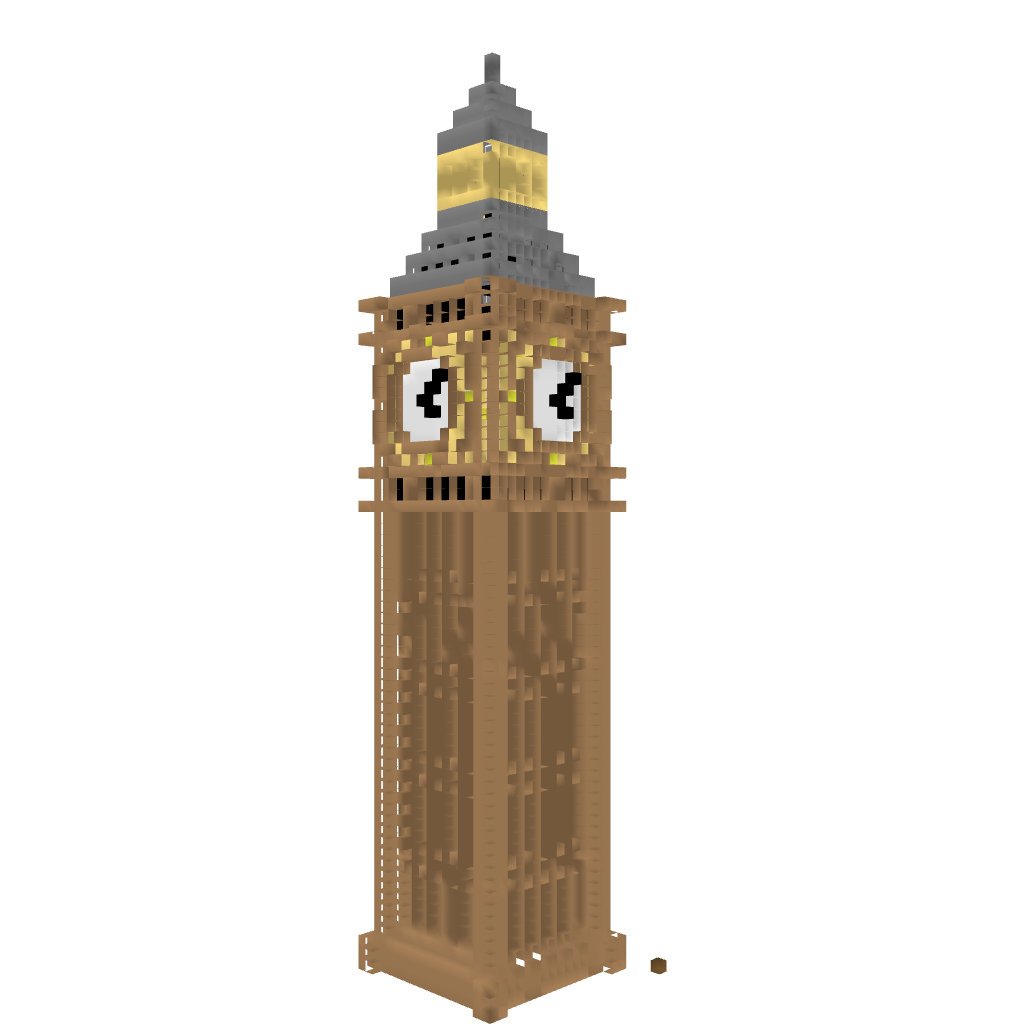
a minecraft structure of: Big Ben tower high quality